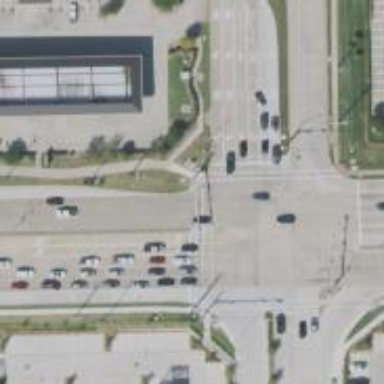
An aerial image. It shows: Secondary road with separate sidewalks.